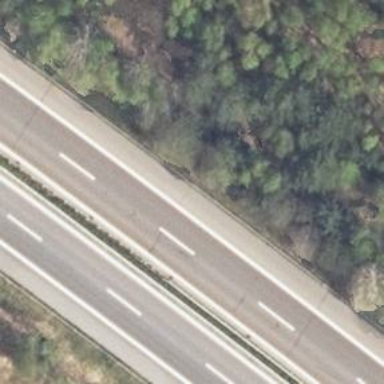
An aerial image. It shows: Asphalt motorway.